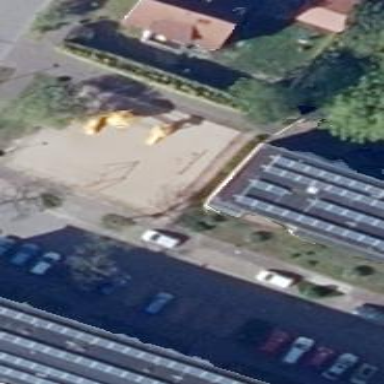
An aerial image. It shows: Playground area for leisure land.